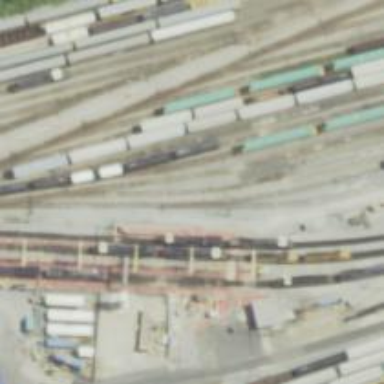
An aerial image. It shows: Railway siding with rails.